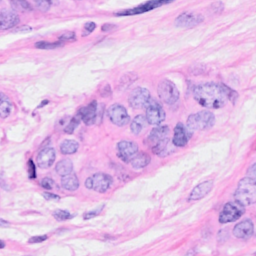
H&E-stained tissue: Breast